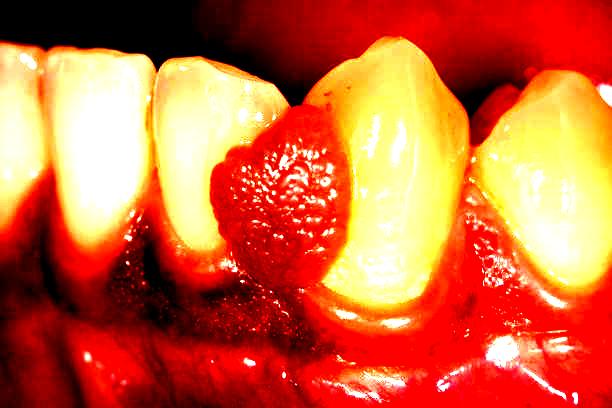
Condition: Gingivitis